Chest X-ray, PA view. Patient: 36 years old, sex F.
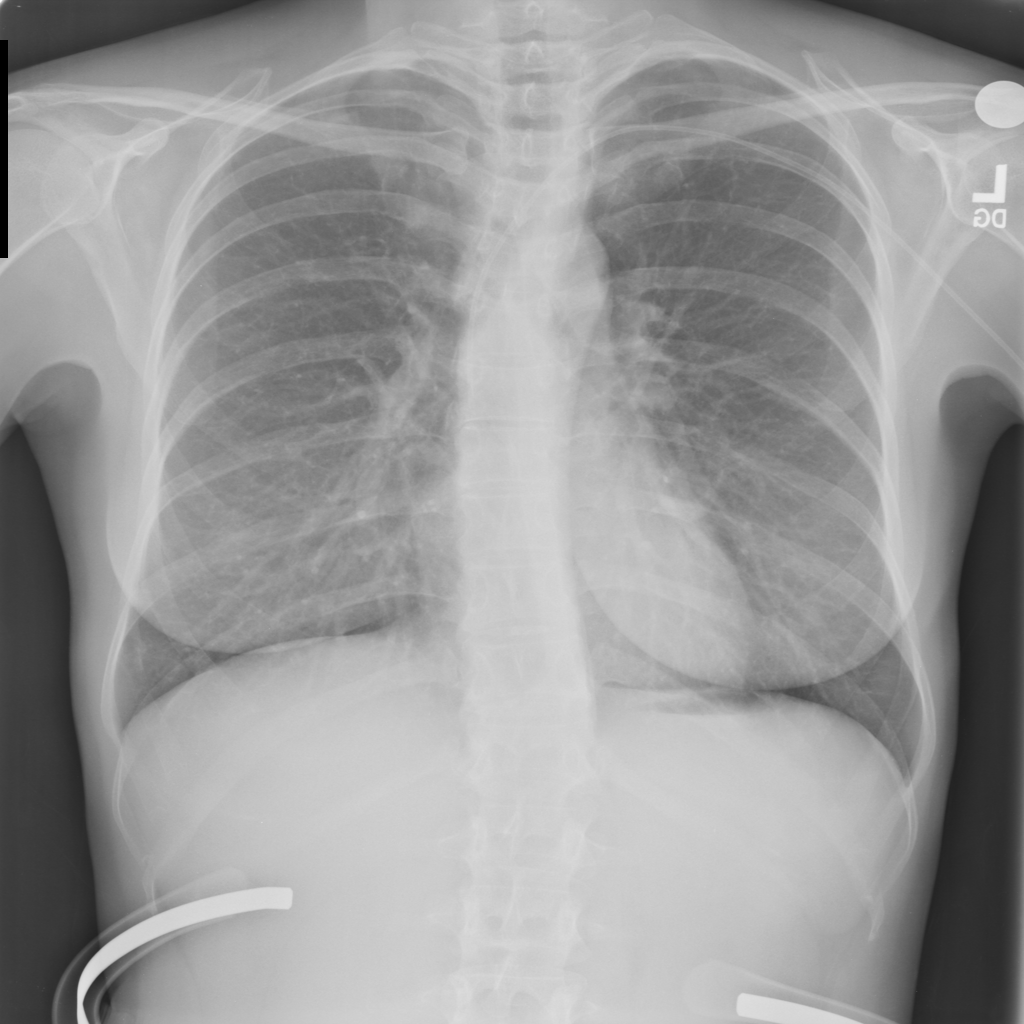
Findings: No Finding